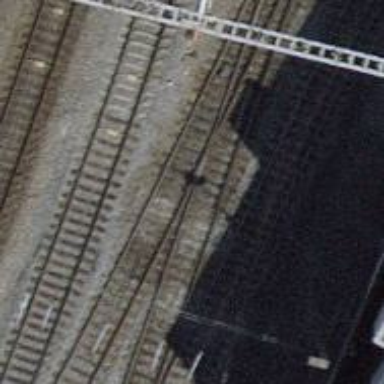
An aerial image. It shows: Single railway track with electrified contact line.